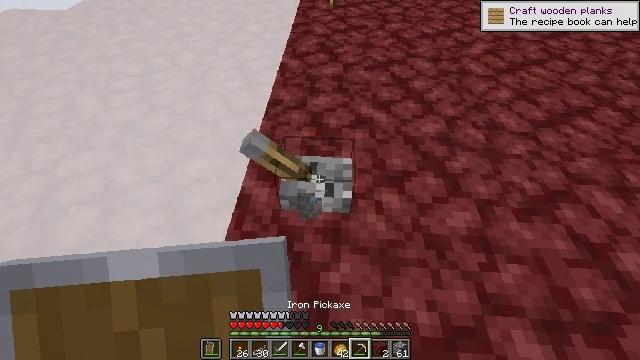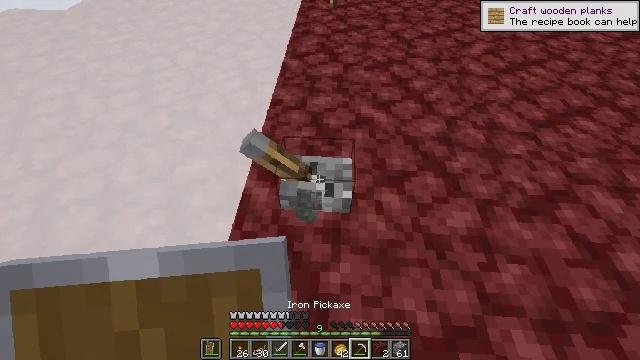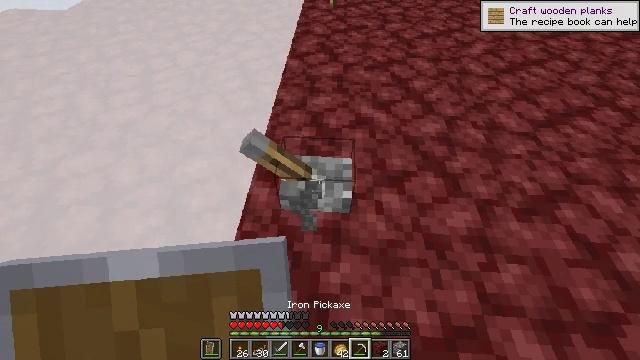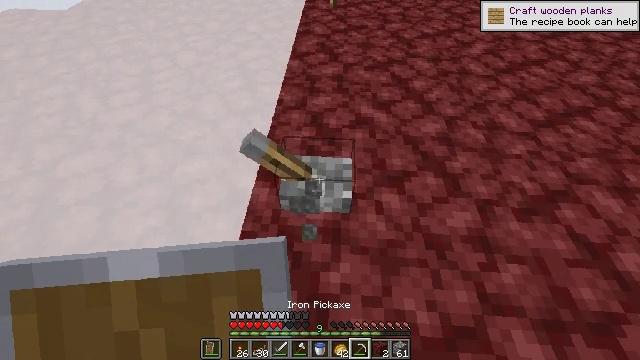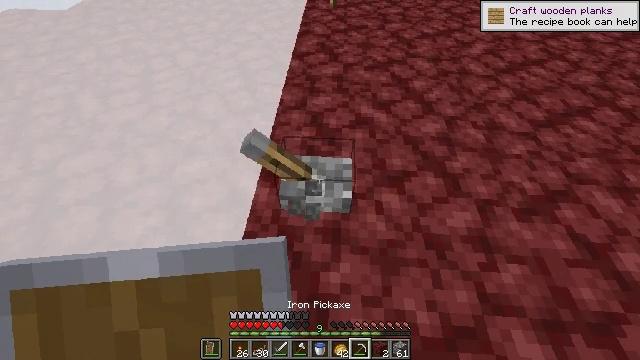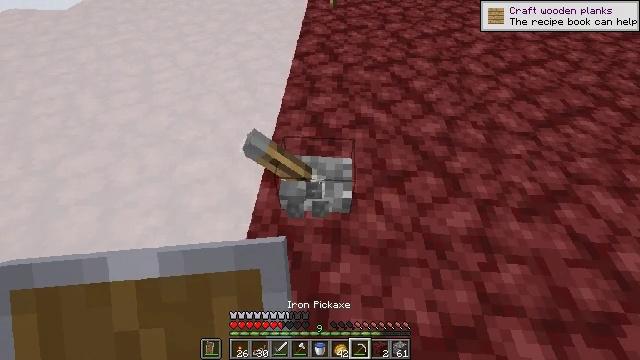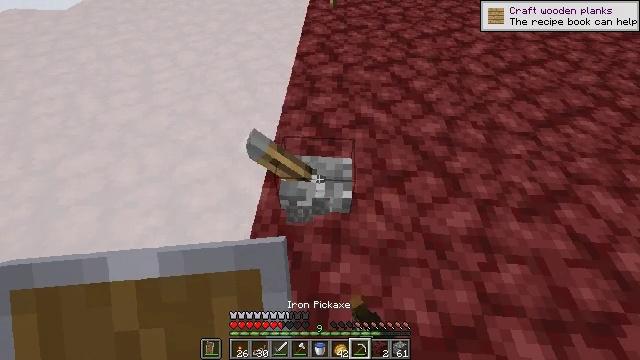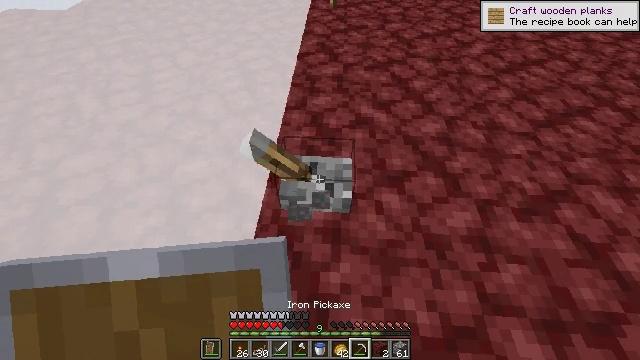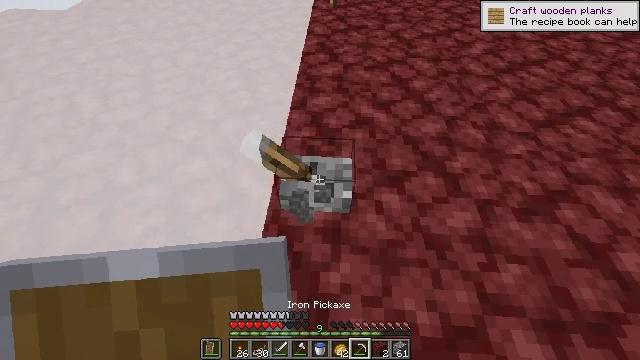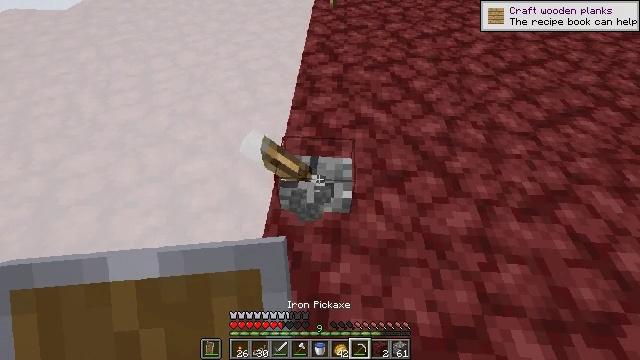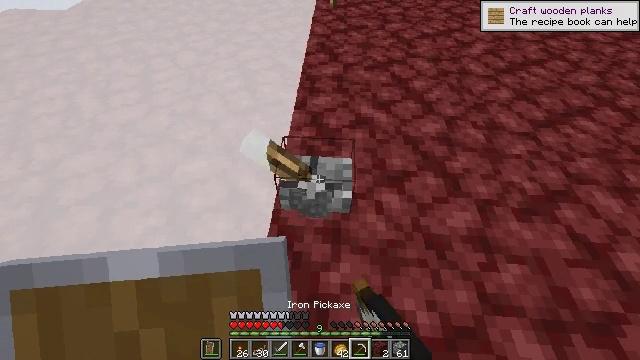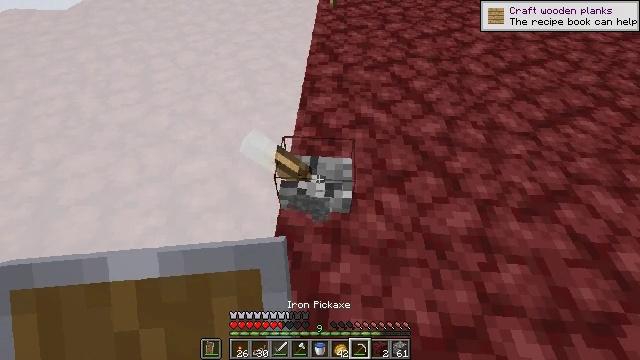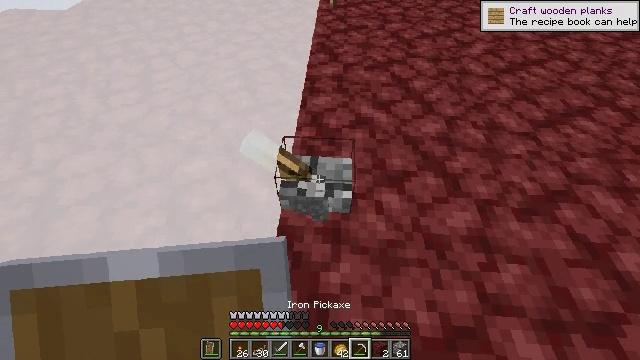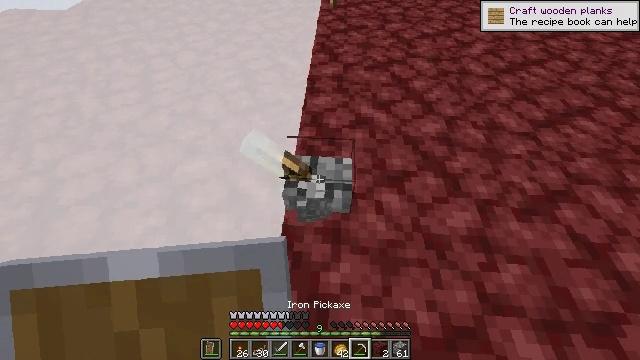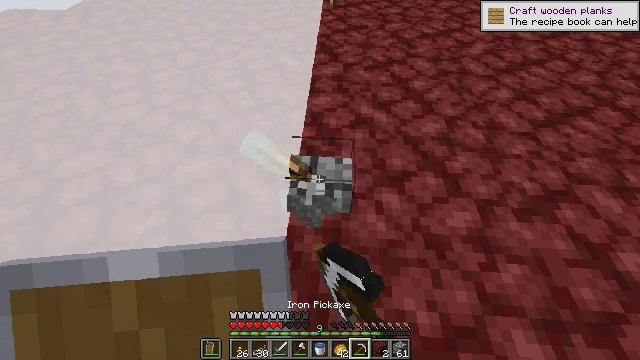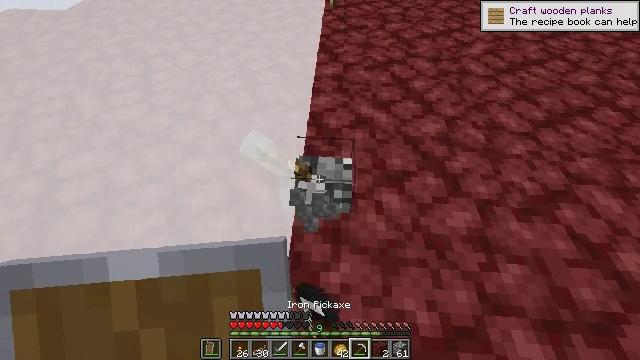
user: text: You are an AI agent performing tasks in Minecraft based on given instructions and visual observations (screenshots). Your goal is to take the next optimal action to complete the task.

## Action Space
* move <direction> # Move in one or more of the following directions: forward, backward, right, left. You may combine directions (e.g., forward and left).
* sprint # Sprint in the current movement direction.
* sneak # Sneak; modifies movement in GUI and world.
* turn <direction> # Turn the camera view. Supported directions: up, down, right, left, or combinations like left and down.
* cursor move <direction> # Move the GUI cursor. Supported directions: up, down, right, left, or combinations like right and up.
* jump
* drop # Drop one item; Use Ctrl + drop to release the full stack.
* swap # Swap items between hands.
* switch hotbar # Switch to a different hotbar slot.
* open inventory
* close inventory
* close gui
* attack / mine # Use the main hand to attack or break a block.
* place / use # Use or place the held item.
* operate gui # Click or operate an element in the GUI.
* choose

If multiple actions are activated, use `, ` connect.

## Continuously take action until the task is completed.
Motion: motion action
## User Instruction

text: Left-click on the lever to pick it up.
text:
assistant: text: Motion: attack / mine
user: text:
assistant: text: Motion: no_op
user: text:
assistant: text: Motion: no_op
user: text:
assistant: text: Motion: no_op
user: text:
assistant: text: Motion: attack / mine
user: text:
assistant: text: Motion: attack / mine
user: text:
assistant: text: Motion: attack / mine
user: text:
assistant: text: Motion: attack / mine
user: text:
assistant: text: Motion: attack / mine
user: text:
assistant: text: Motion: attack / mine
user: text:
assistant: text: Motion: attack / mine
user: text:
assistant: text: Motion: attack / mine
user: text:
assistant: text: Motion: attack / mine
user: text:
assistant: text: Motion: attack / mine
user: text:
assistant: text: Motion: attack / mine
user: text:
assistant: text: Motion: attack / mine
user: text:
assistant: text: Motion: attack / mine
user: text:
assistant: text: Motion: attack / mine
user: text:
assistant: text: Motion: attack / mine
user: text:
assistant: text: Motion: attack / mine
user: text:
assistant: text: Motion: attack / mine
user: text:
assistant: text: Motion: attack / mine
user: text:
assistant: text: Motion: attack / mine
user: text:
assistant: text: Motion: attack / mine